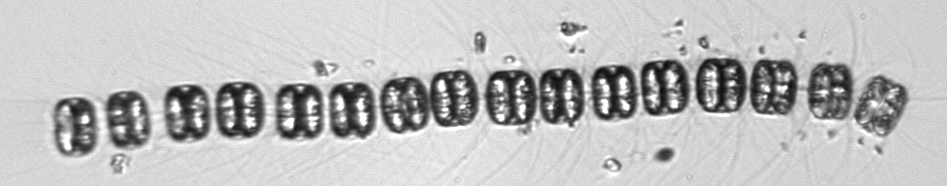
Label: Thalassiosira